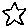
Label: star